Question: I have tried in AppDelegate:
'''
let item1 = UIApplicationShortcutItem(type: "Item", localizedTitle: "Item")
let item2 = UIApplicationShortcutItem(type: "Item", localizedTitle: "Item")
let item3 = UIApplicationShortcutItem(type: "Item", localizedTitle: "Item")
let item4 = UIApplicationShortcutItem(type: "Item", localizedTitle: "Item")
let item5 = UIApplicationShortcutItem(type: "Item", localizedTitle: "Item")
UIApplication.shared.shortcutItems = [item1 , item2 , item3 , item4 , item5]
'''
But it shows only 4 of these items. However some apps can make it with five items. As an example Linkedin could add five items in shortcuts. Is it possible to add 5 items to shortcut items?

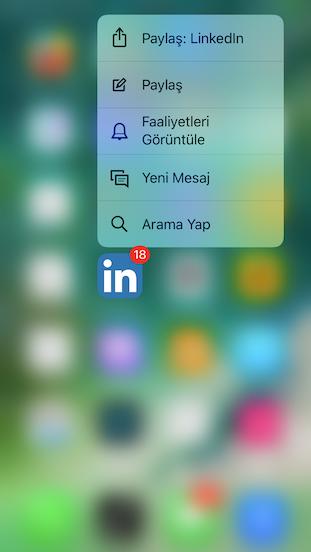
Answer: In iOS 10, Apple added a "Share" shortcut item to every app. The bottom four are app-specific, defined by using UIShortcutItem, while the fifth and top one is added by the operating system.
<URL>
This is a similar post:
<URL>